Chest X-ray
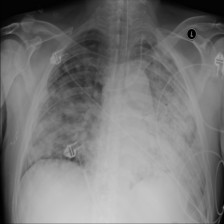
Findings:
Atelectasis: negative
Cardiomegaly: negative
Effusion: negative
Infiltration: positive
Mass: negative
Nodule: positive
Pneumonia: negative
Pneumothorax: negative
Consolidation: negative
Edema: negative
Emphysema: negative
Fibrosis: negative
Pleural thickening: negative
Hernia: negative